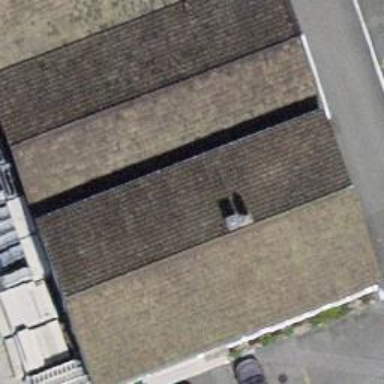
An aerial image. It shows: Commercial building.